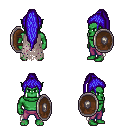
a pixel art fantasy rpg character, male body template, orc, green skin, gray tattered cape, magenta pants, blue extra-long topknot hairstyle, shield, four views (front, back, left, right), 2x2 character sprite sheet, small pixel art, hard edges, no anti-aliasing